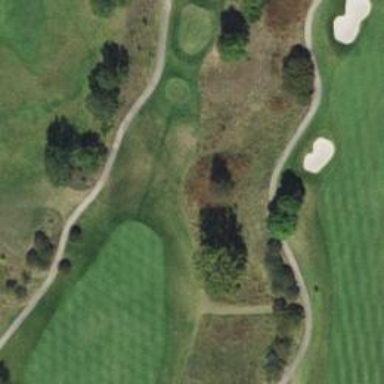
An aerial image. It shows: Path for both road and golf.